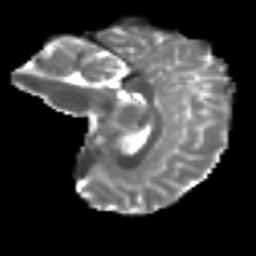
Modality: T2w
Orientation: sagittal
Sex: female
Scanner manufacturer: ge
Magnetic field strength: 3 T
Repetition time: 7 s
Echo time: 0.08 s